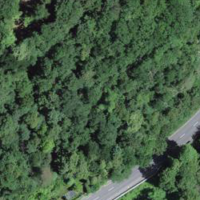
EUNIS habitat code: 41
Species observed at this site:
Ilex aquifolium